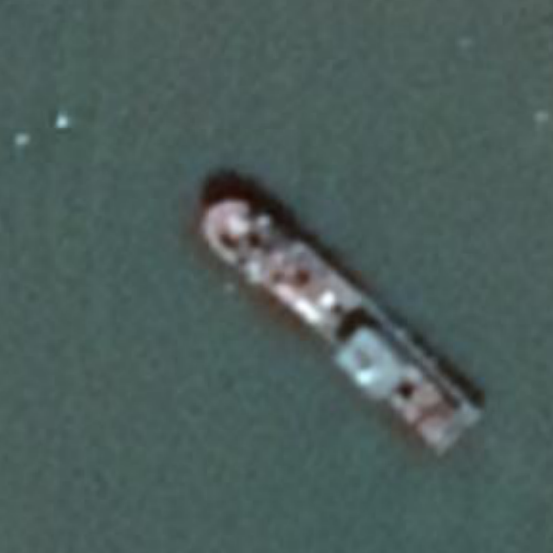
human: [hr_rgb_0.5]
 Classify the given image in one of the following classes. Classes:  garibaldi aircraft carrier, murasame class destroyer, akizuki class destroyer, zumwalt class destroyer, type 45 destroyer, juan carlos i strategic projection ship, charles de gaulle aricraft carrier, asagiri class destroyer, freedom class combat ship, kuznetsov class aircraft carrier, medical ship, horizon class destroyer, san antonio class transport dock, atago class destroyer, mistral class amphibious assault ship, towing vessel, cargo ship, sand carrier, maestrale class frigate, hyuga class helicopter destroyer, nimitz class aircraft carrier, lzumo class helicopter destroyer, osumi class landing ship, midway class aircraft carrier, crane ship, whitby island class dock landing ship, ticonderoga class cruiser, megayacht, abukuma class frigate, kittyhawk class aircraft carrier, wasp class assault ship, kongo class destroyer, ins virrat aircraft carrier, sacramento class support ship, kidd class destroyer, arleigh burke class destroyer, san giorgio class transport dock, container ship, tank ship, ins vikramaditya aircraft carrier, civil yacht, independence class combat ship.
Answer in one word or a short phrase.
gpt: Cargo ship